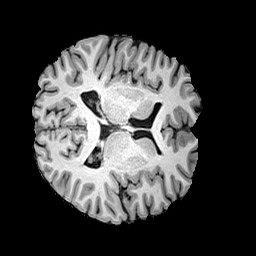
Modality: T1w
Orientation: axial
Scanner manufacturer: siemens
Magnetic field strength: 3 T
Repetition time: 2 s
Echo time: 0.0024 s